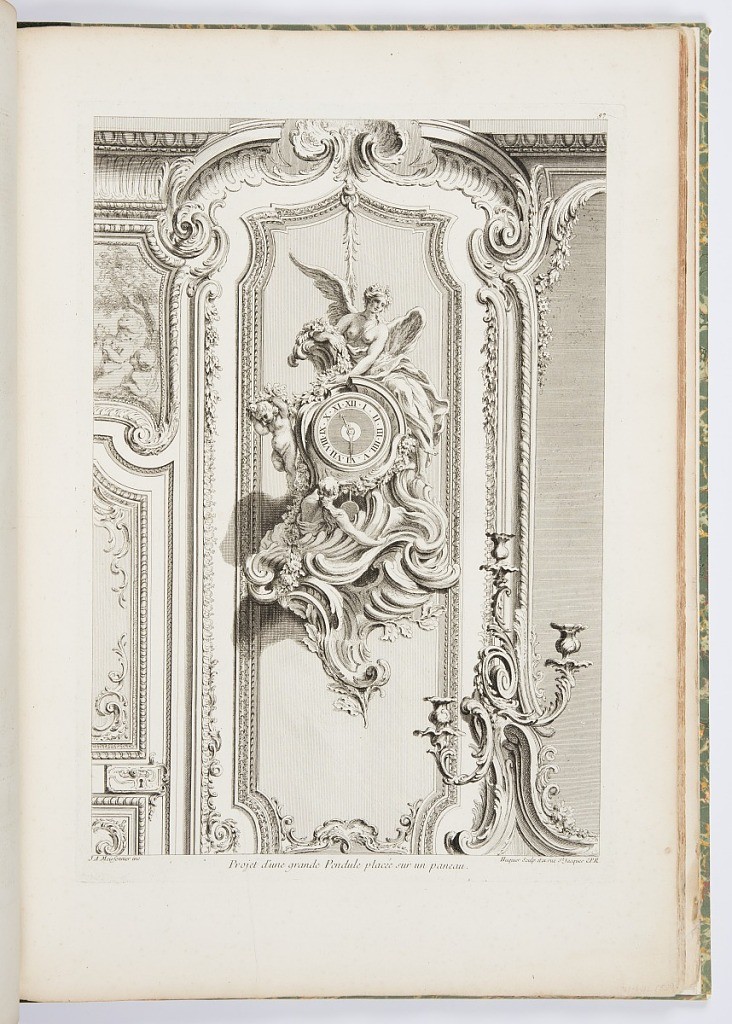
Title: Projet d'une grande Pendule placée sur un paneau (Design for a Pendulum Clock Placed on a Panel), plate 97, in Oeuvres de Juste-Aurèle Meissonnier (Works by Juste-Aurèle Meissonnier)
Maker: Juste-Aurèle Meissonnier, French, b. Italy, 1695–1750
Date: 1748
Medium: Engraving on laid paper
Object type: Print
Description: Pendulum clock on a panel, suspended by a vine; a winged female figure, holding a bundle of flowers and leaves, sits atop clock; left, a standing putto and below a female figure seen from the back, engulfed by wave-like elements, gazes upward. On right, partial mirror; left, partial door.